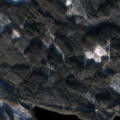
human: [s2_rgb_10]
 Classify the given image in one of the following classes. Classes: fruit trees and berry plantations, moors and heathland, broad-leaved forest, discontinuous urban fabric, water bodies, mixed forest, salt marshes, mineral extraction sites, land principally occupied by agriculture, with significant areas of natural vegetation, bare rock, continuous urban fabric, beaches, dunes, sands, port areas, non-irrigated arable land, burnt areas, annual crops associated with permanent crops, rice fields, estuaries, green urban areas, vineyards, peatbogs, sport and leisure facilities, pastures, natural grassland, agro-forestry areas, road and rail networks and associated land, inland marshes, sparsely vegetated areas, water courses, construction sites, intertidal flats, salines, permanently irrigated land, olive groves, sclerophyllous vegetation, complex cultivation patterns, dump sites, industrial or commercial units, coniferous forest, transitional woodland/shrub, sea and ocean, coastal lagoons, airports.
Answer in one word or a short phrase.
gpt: coniferous forest, mixed forest, transitional woodland/shrub, water bodies